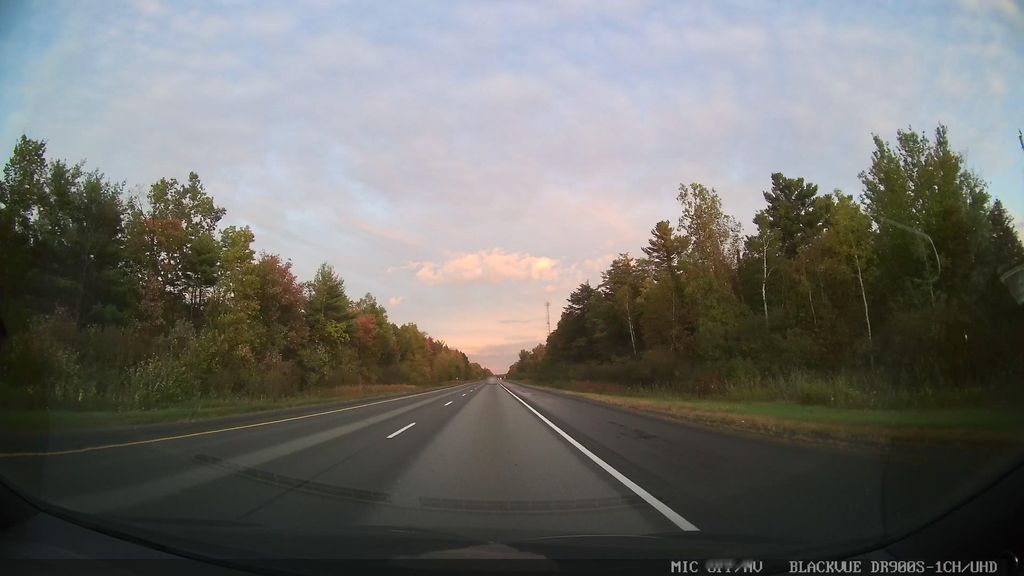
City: ottawa-gatineau